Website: walmart
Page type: customer-info-address
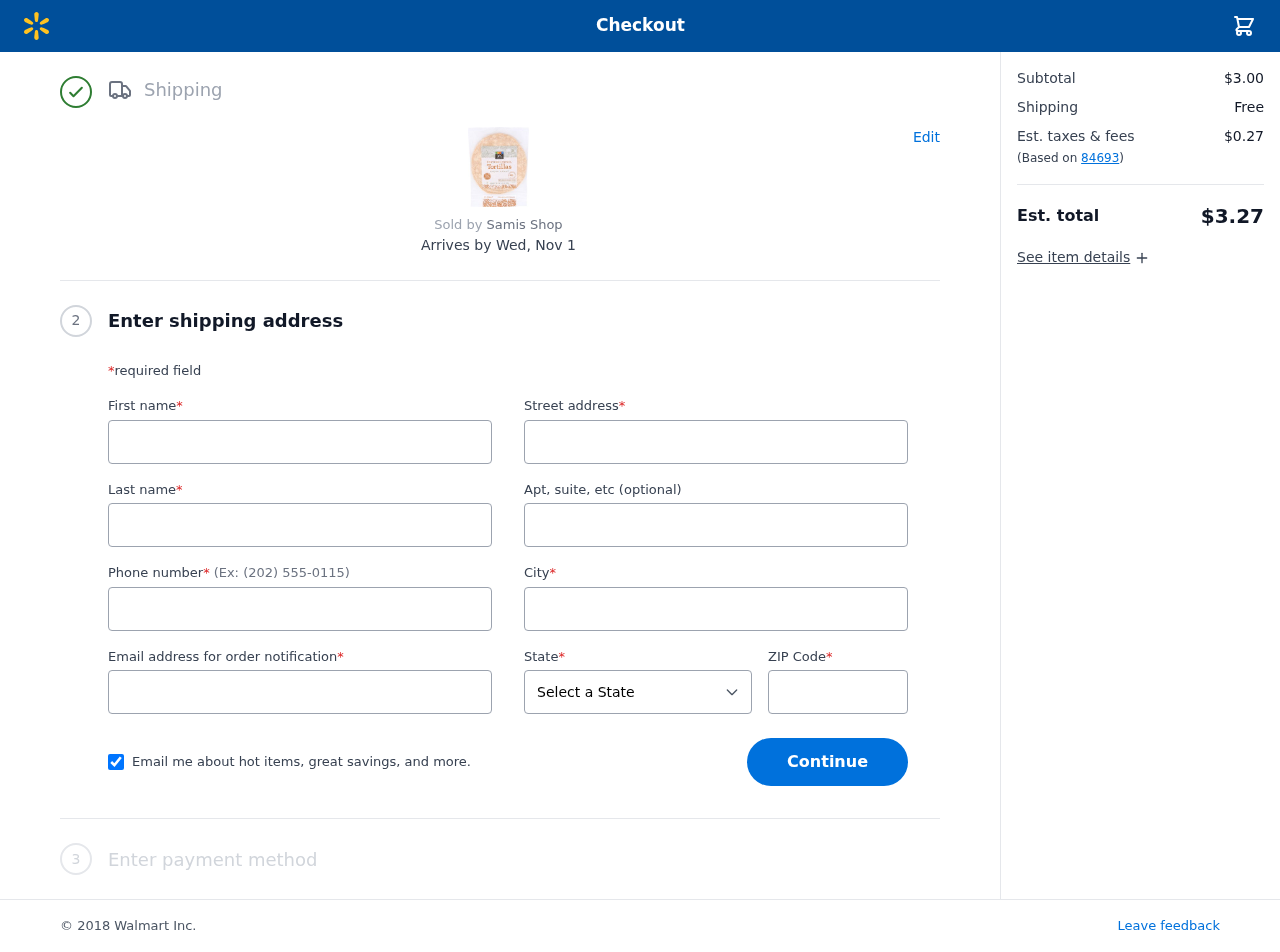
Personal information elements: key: PII_CITY
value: Lucasland
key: PII_EMAIL
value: gregory.schmidt@gmail.com
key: PII_FIRSTNAME
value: Gregory
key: PII_LASTNAME
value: Schmidt
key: PII_PHONE
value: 7685499160
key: PII_POSTCODE
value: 84693
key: PII_STATE
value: Ohio
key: PII_STREET
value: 26301 Theresa Garden
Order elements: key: ORDER_DELIVERY_DATE
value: Wed, Nov 1
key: ORDER_SUBTOTAL
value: $3.00
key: ORDER_SHIPPING_COST
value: Free
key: ORDER_TAX
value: $0.27
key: ORDER_TOTAL
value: $3.27